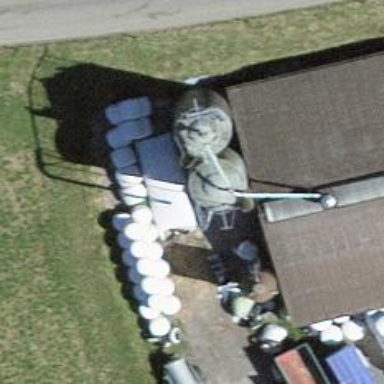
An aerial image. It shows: Silo.